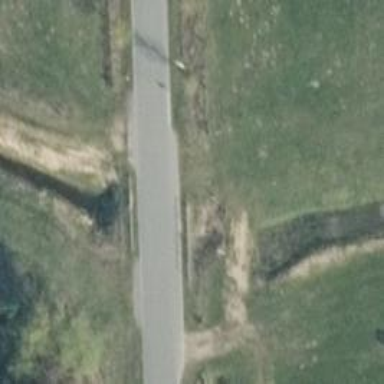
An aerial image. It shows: Unclassified road with asphalt surface.